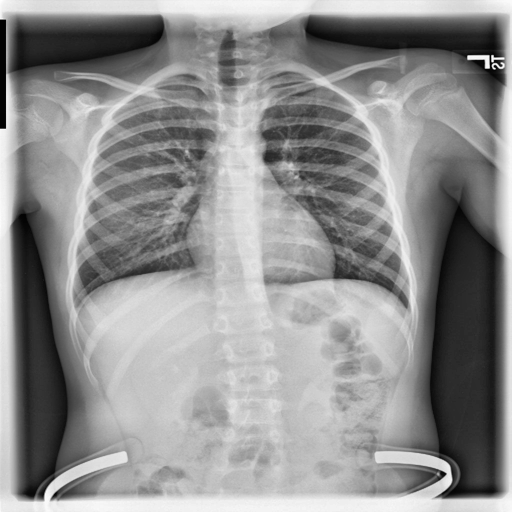
Finding: NORMAL